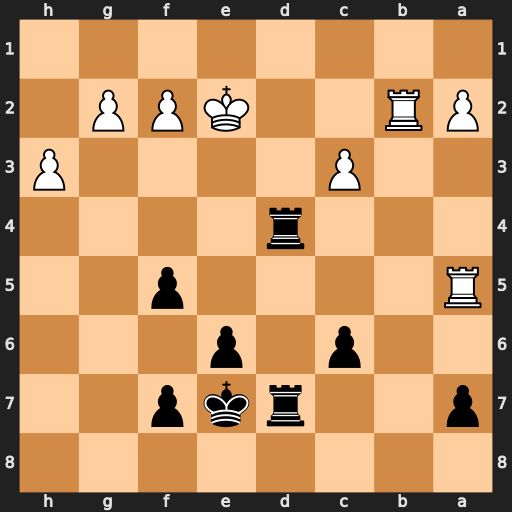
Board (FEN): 8/p2rkp2/2p1p3/R4p2/3r4/2P4P/PR2KPP1/8
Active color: b
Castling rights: -
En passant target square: -
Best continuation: Re4+ Kf3 Rd3#